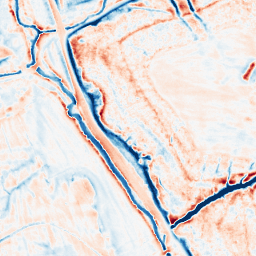
Category: edge_preserving
Decomposition family: anisotropic_diffusion
Decomposition parameters: iterations: 50
kappa: 30
gamma: 0.15
Upsampling method: bilinear
Upsampling parameters: scale: 4
Upsampling scale: 4